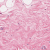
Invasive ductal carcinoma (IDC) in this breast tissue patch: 0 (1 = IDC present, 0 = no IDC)